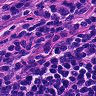
Metastatic tissue present: no